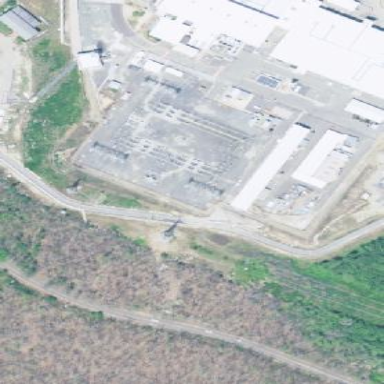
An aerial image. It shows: Outdoor power substation for electricity generation.